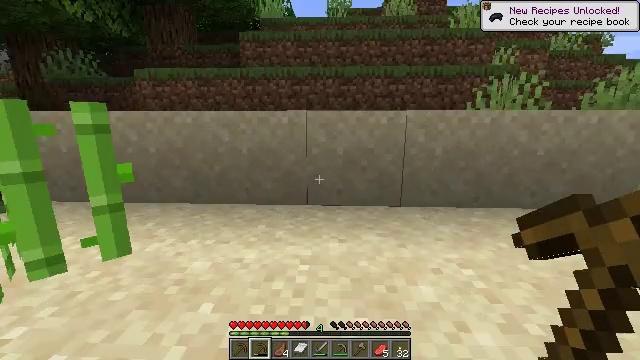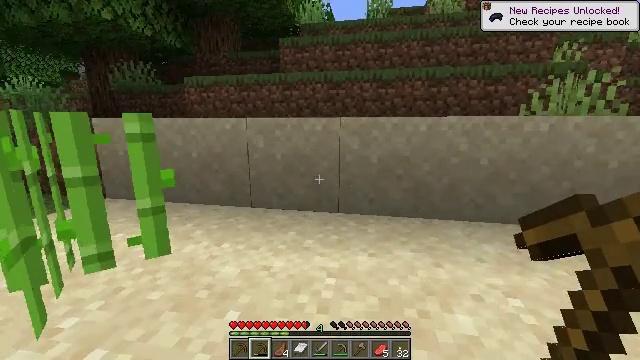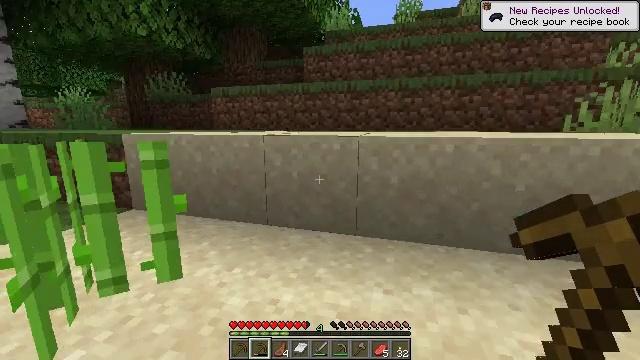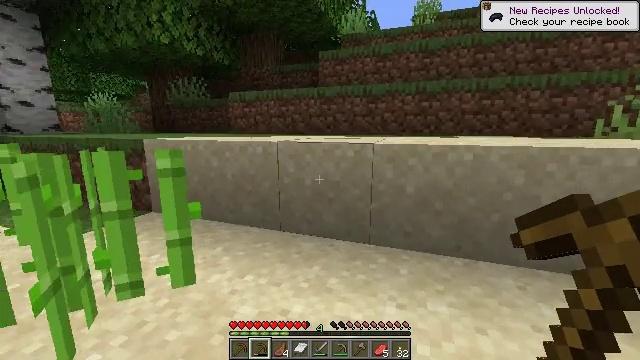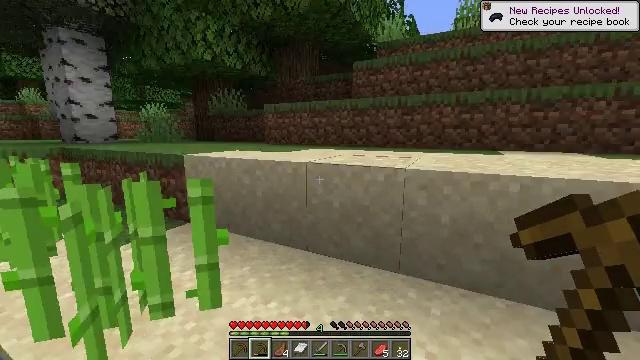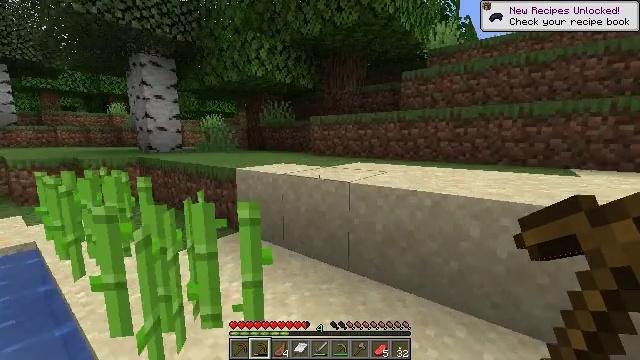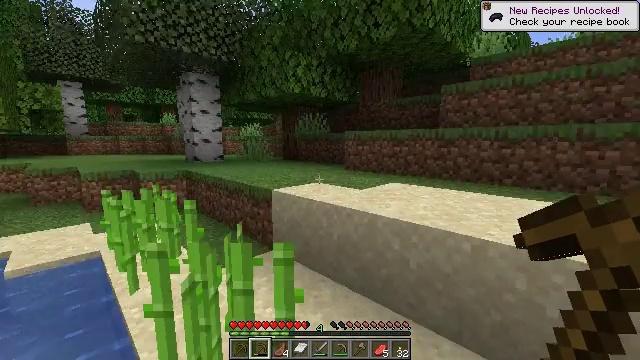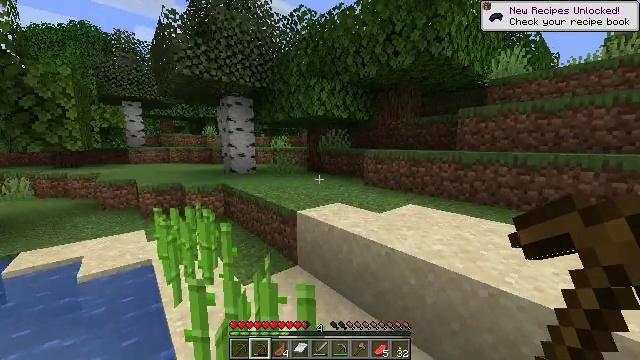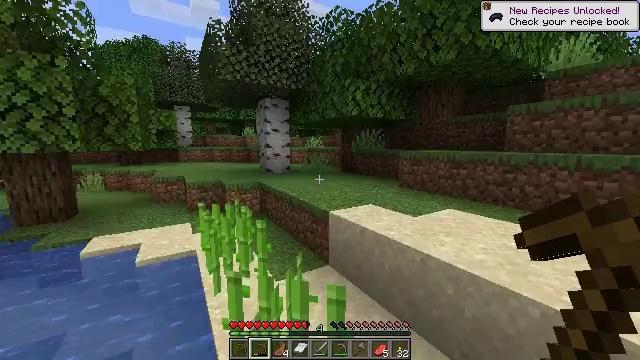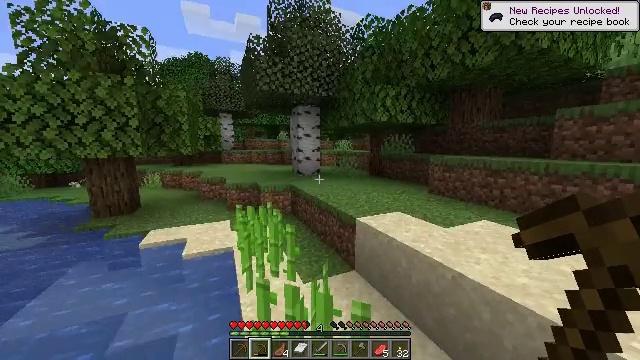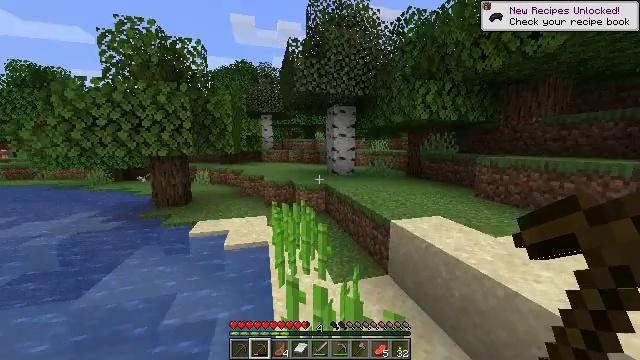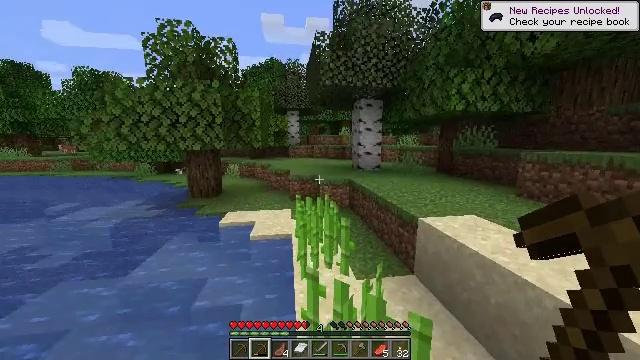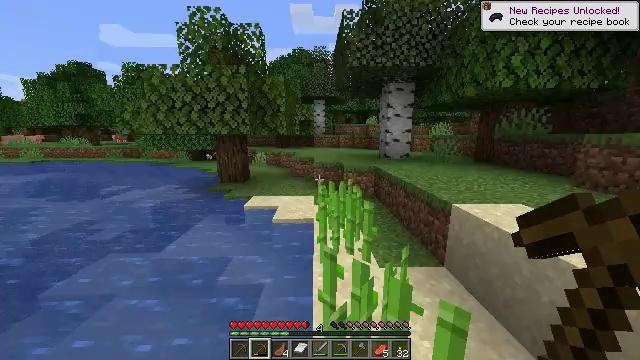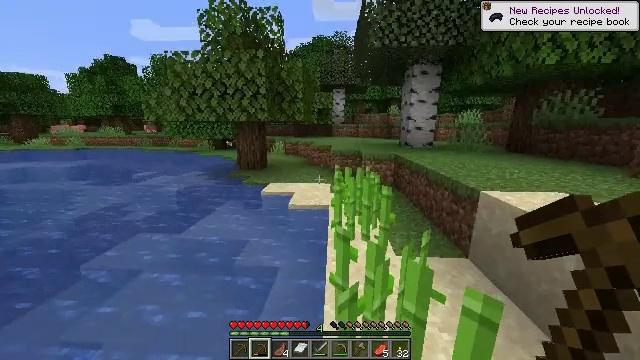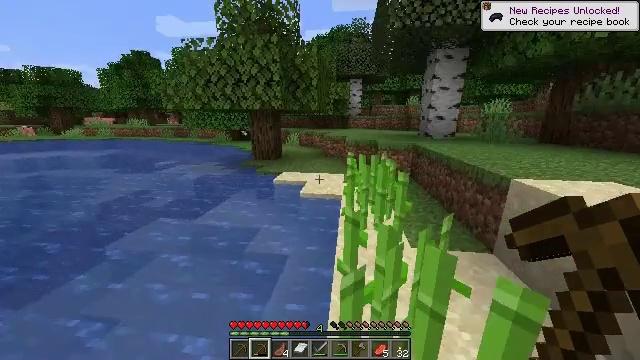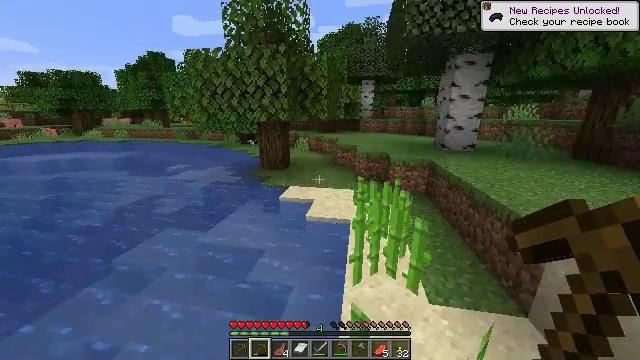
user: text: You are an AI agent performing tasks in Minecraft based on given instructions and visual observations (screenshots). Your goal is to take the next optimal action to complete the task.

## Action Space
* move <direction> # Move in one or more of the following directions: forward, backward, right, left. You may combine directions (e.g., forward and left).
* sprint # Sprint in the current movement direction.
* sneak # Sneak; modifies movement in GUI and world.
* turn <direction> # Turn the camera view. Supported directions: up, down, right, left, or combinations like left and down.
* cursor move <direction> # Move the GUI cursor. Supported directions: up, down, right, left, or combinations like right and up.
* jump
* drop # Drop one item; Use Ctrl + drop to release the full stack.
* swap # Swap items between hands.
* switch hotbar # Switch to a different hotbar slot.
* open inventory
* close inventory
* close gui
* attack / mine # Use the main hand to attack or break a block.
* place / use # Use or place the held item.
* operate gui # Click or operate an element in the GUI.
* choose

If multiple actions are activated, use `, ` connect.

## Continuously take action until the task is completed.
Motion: motion action
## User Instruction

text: Collect sugar cane near water sources.
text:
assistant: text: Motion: move forward, sprint, turn left, jump
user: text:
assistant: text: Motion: move forward, sprint, turn left, jump
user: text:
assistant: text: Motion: move forward, sprint, turn left, jump
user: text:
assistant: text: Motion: move forward, sprint, turn left, jump
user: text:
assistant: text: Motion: move forward, sprint, turn left and up, jump
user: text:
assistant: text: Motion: move forward, sprint, turn left, jump
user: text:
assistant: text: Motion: move forward, sprint, turn left, jump
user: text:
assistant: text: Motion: move forward, sprint, turn left, jump
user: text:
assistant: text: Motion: move forward, sprint, turn left, jump
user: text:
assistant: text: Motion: move forward, sprint, turn left, jump
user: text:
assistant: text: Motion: move forward, sprint, turn left and down, jump
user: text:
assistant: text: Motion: move forward, sprint, turn left and down, jump
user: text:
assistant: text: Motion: move forward, sprint, turn left and down, jump
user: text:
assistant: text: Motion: move forward, sprint, turn left and down, jump
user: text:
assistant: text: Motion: move forward, sprint, turn left, jump
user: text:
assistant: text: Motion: move forward, sprint, turn left and down, jump
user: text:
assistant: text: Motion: move forward, sprint, jump
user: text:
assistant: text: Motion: move forward, sprint, jump
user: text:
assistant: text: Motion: move forward, sprint, jump
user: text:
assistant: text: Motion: move forward, sprint, jump
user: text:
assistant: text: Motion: move forward, sprint, jump
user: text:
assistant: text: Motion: move forward, sprint, jump
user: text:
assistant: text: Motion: move forward, sprint, jump
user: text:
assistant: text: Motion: move forward, sprint, jump
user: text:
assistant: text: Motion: move forward, sprint, jump
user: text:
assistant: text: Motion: move forward, sprint, jump
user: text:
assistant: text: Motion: move forward, sprint, jump
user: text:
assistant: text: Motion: move forward, sprint, jump
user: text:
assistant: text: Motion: move forward, sprint, jump
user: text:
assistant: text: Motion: move forward, sprint, jump